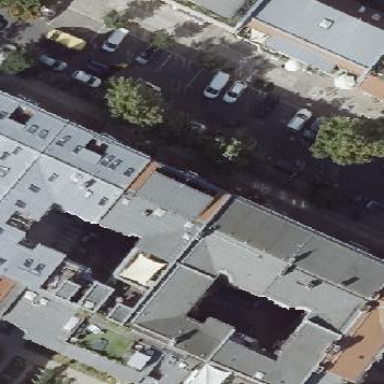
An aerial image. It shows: Residential building with grey exterior. The roof is made of red roof tiles in gambrel shape.